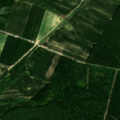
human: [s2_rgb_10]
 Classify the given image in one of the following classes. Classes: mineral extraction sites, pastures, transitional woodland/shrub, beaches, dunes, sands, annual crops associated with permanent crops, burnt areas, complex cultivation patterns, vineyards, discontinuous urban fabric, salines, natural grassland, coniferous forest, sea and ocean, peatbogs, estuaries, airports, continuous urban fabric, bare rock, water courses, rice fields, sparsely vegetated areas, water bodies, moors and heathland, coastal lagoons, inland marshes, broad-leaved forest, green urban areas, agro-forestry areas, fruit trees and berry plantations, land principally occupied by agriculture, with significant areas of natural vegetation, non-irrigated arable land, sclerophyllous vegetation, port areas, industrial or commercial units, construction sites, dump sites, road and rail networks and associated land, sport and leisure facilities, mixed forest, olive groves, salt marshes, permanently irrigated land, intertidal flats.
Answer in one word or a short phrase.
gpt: non-irrigated arable land, broad-leaved forest, transitional woodland/shrub